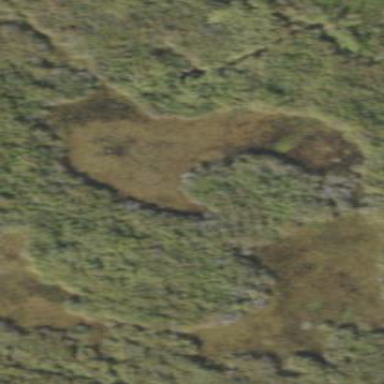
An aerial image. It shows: Marshy wetland area.